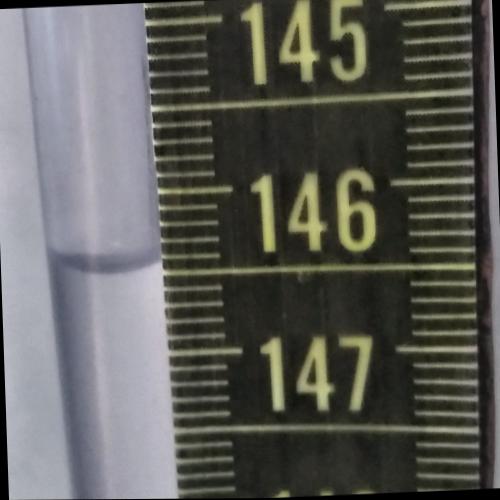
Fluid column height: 146.4 cm